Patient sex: M
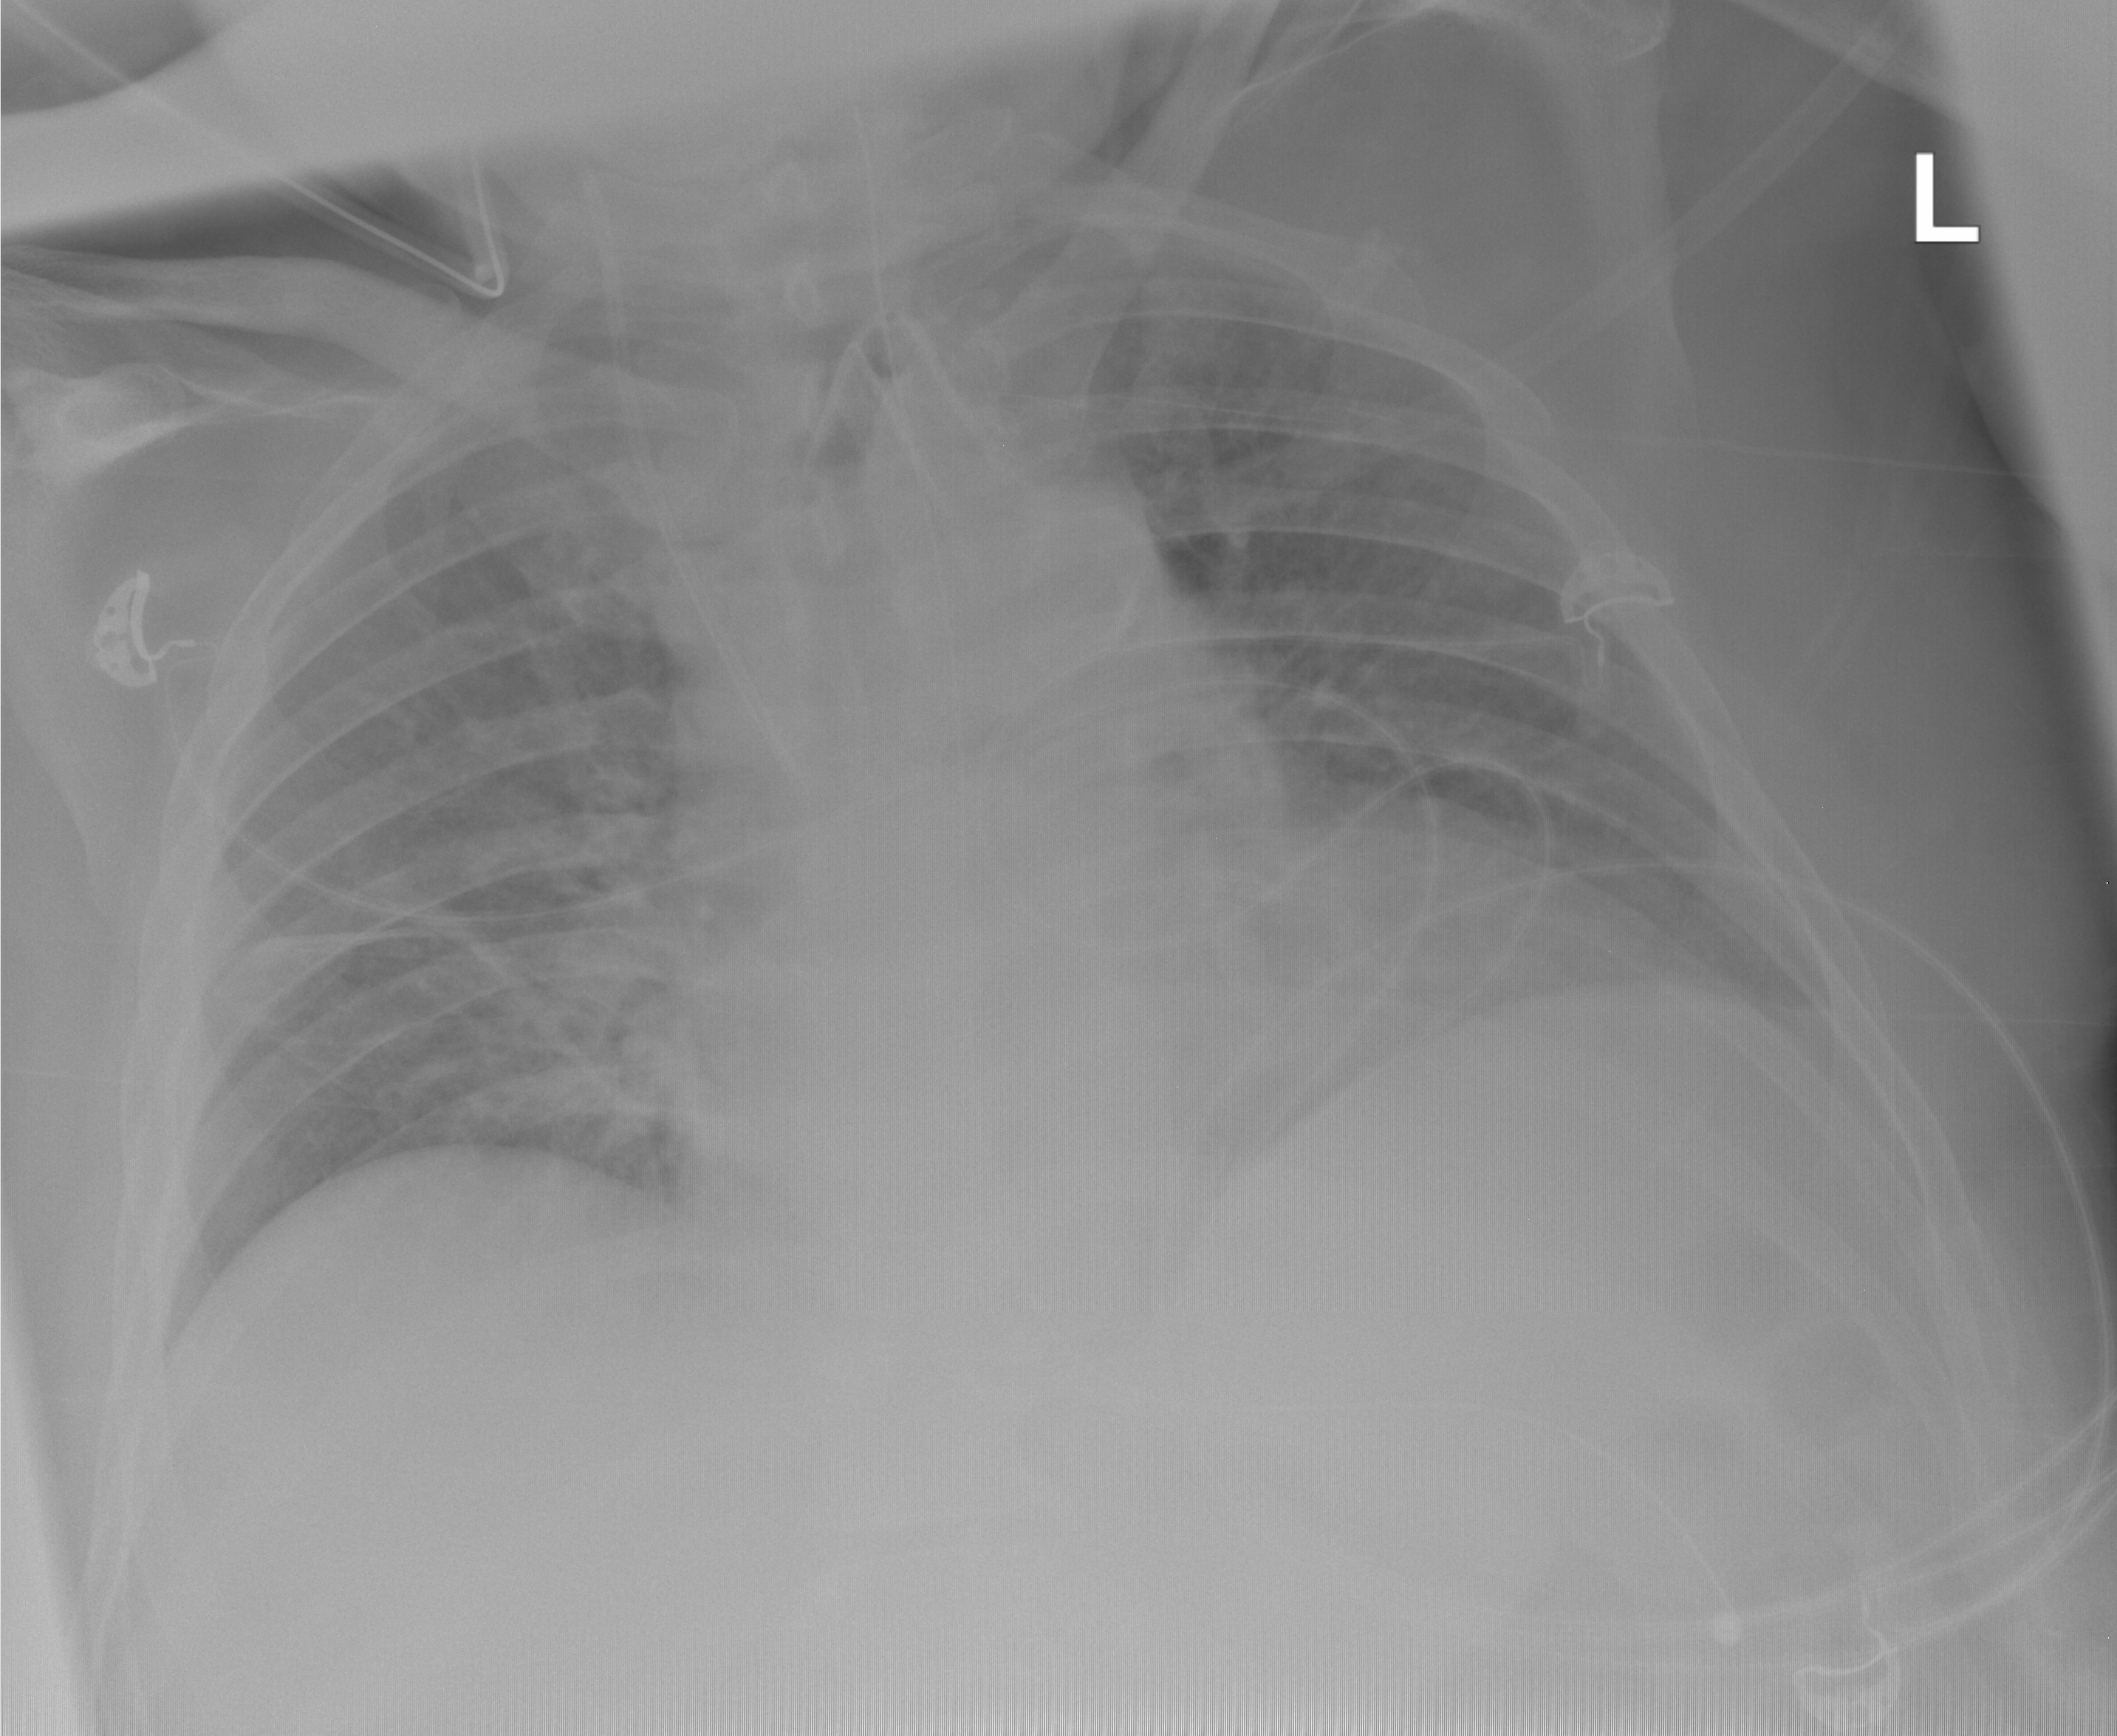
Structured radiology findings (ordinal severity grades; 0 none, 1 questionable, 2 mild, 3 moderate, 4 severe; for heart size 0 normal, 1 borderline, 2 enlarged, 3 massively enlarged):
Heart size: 2
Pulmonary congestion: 0
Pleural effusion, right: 0
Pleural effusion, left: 0
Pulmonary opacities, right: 0
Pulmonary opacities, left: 0
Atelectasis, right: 2
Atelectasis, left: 0